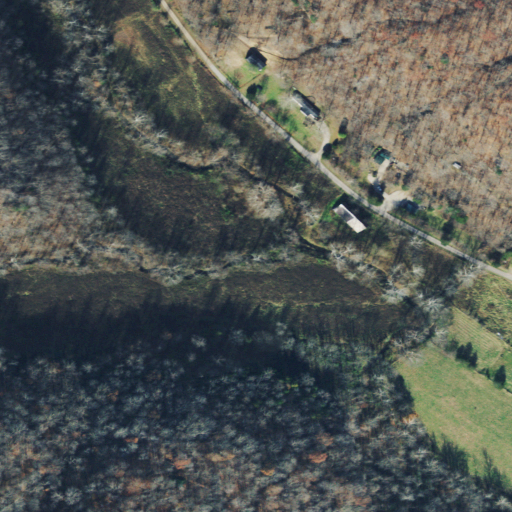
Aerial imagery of valley in Ohio named Hut Hollow containing deciduous forest, pasture, open development, low intensity development, medium intensity development, and shrub